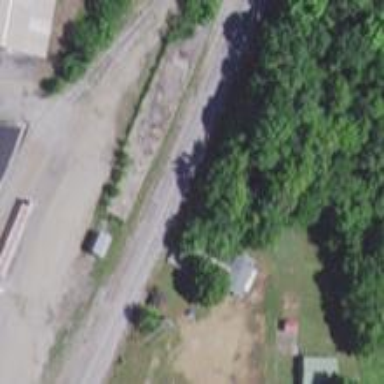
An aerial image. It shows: Disused railway spur.